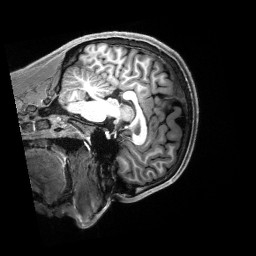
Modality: T1w
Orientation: sagittal
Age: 20
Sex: male
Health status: healthy
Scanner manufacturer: siemens
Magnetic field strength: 3 T
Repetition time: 2.5 s
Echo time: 0.00222 s